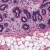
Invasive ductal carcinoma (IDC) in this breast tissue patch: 0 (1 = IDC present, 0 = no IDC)